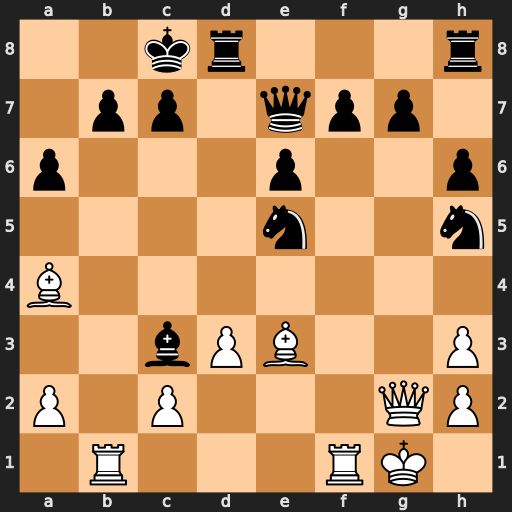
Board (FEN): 2kr3r/1pp1qpp1/p3p2p/4n2n/B7/2bPB2P/P1P3QP/1R3RK1
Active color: w
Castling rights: -
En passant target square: -
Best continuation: Qxb7#